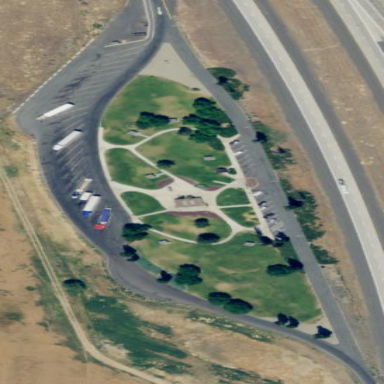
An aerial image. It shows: Rest area on the road.